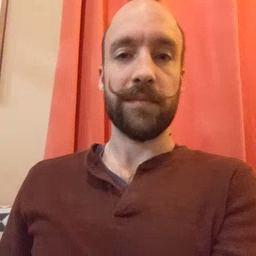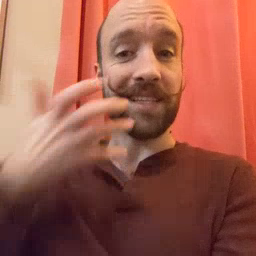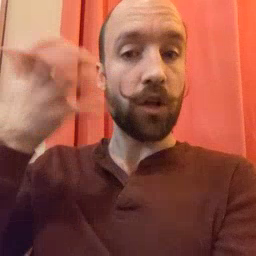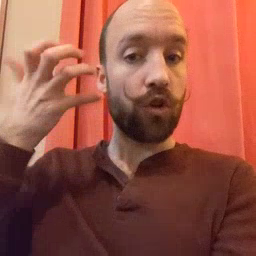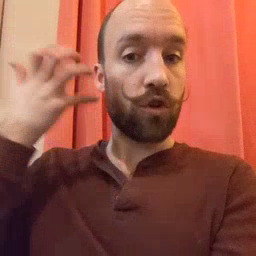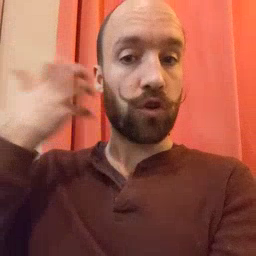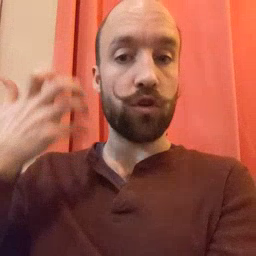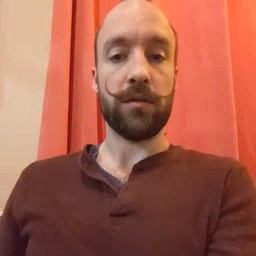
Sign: tiger